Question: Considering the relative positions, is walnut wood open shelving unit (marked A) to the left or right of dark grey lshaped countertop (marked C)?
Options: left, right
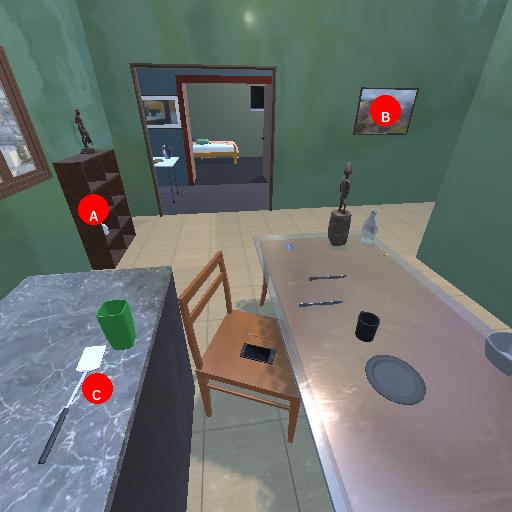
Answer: left